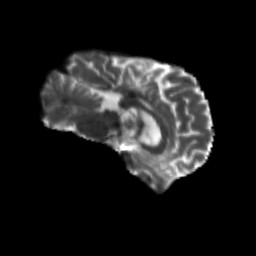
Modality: T2w
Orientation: sagittal
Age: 61
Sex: male
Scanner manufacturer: siemens
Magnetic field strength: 3 T
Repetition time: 4.71 s
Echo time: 0.0906 s